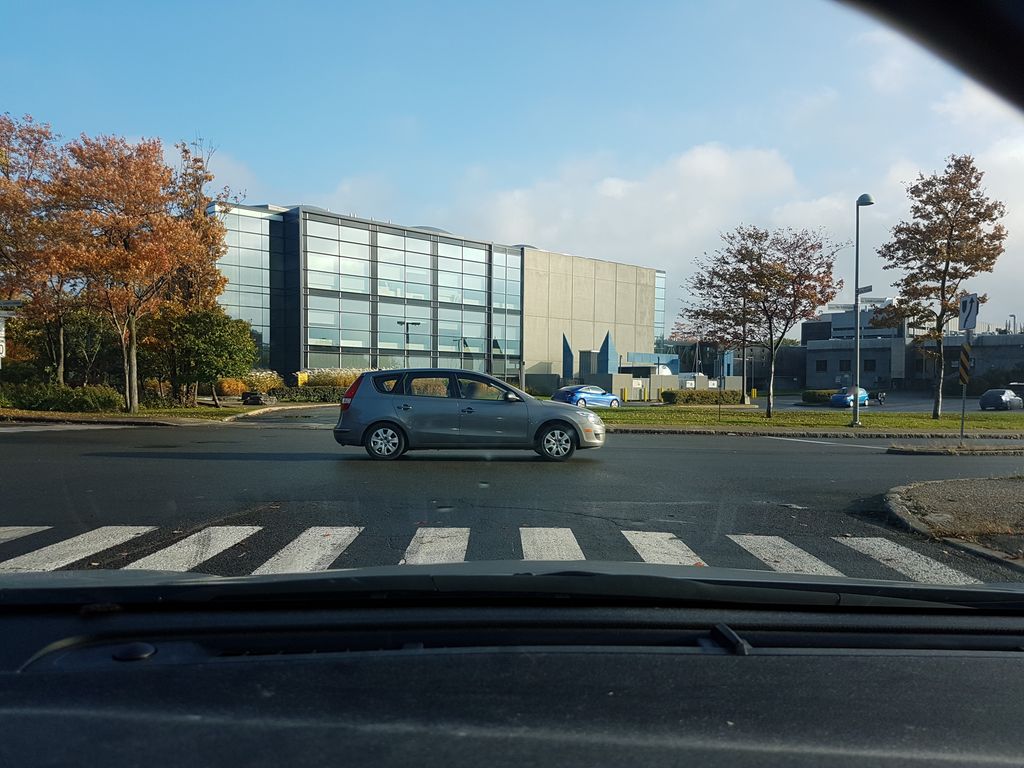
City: quebec_city